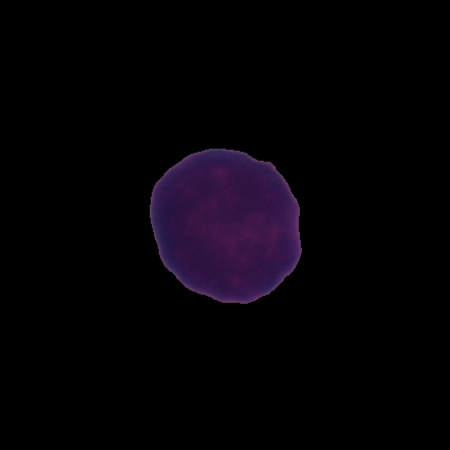
Label: healthy